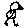
Label: bird